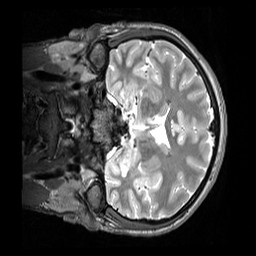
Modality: T2w
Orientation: coronal
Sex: male
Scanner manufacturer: siemens
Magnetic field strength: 3 T
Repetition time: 3.2 s
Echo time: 0.409 s